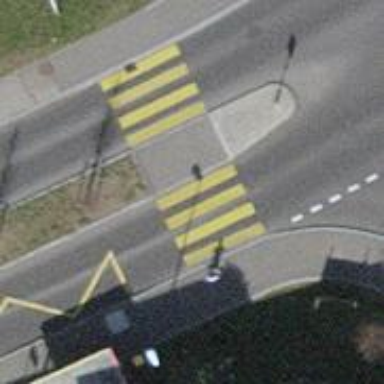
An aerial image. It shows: Marked footway crossing with pedestrian island.